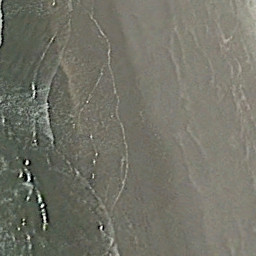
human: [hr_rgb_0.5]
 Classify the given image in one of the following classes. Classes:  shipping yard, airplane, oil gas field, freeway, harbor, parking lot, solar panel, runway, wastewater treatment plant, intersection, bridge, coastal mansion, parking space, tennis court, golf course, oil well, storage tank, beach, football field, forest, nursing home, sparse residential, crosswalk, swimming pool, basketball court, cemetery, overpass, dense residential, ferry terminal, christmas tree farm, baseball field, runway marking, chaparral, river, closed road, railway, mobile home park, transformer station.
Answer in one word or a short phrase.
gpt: beach